Question: I am using C# and WPF to write a program which has a side menu like the one in the screenshot below.

The XAML Code for Menu Toggle Button 4 and 5 looks like this:
'''
<ToggleButton x:Name="MenuBtn_4" Content="MENU TOGGLE BUTTON 4" />
<StackPanel x:Name="Submenu_4" Visibility="{Binding ElementName=MenuBtn_4,
Path=IsChecked, Converter={StaticResource BooleanToVisibilityConverter},
FallbackValue=Visible}">
<Button Content="SUBMENU BUTTON 1" />
<Button Content="SUBMENU BUTTON 2" />
</StackPanel>
<ToggleButton x:Name="MenuBtn_5" Content="MENU TOGGLE BUTTON 5" />
<StackPanel x:Name="Submenu_5" Visibility="{Binding ElementName=MenuBtn_5,
Path=IsChecked, Converter={StaticResource BooleanToVisibilityConverter},
FallbackValue=Visible}">
<Button Content="SUBMENU BUTTON 1" />
<Button Content="SUBMENU BUTTON 2" />
</StackPanel>
'''
Right now if I click on the Menu'ToggleButton', the 'StackPanel' with Submenu Buttons below becomes visible. If I click the 'ToggleButton' again it collapses, which is what I want.
But if the 'StackPanel' of one Menu 'ToggleButton' is visible and I click on another 'ToggleButton' the first one stays visible. I would like it so that when another Menu 'ToggleButton' is checked, the previously visible stack panels of the other Menu toggle buttons collapse. I tried solving this with 'MultiBinding' but I cannot seem to make it work. Does anyone have any ideas how I could do this?
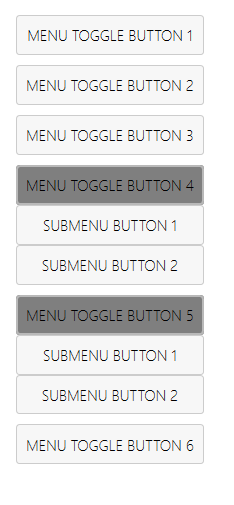
Answer: You are facing such issue just because your window allows to check multiple 'ToggleButtons'. Your issue can be resolved by implementing a logic which allows only one 'ToggleButton' to be selected at a time.
And for this, you can use 'RadioButton' which looks like ToggleButton in UI.
'''
<RadioButton x:Name="MenuBtn_4" Content="MENU TOGGLE BUTTON 4" GroupName="grp1"
Style="{StaticResource {x:Type ToggleButton}}" cal:Message.Attach="MenuSelect"/>
<StackPanel x:Name="Submenu_4" Visibility="{Binding ElementName=MenuBtn_4,
Path=IsChecked, Converter={StaticResource BooleanToVisibilityConverter},
FallbackValue=Visible}">
<Button Style="{StaticResource MenuBtn}" Content="SUBMENU BUTTON 1"
cal:Message.Attach="SubmenuSelect"/>
<Button Style="{StaticResource MenuBtn}" Content="SUBMENU BUTTON 2"
cal:Message.Attach="SubmenuSelect"/>
</StackPanel>
<RadioButton x:Name="MenuBtn_5" Content="MENU TOGGLE BUTTON 5" GroupName="grp1"
Style="{StaticResource {x:Type ToggleButton}}" cal:Message.Attach="MenuSelect"/>
<StackPanel x:Name="Submenu_5" Visibility="{Binding ElementName=MenuBtn_5,
Path=IsChecked, Converter={StaticResource BooleanToVisibilityConverter},
FallbackValue=Visible}">
<Button Style="{StaticResource MenuBtn}" Content="SUBMENU BUTTON 1"
cal:Message.Attach="SubmenuSelect"/>
<Button Style="{StaticResource MenuBtn}" Content="SUBMENU BUTTON 2"
cal:Message.Attach="SubmenuSelect"/>
</StackPanel>
'''
NOTE: if you can see, I have used style '{StaticResource {x:Type ToggleButton}}' but I think it should also work with your custom style '{StaticResource ToggleMenuBtn}'. But that you need to check.